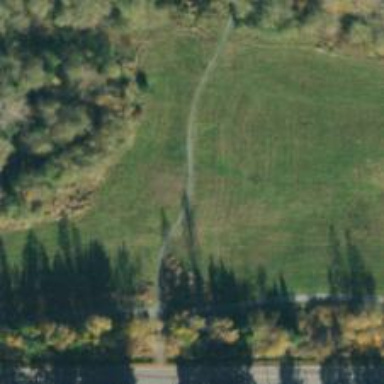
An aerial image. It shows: Bridleway.